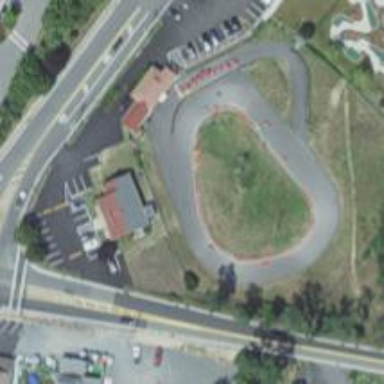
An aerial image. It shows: Raceway road.